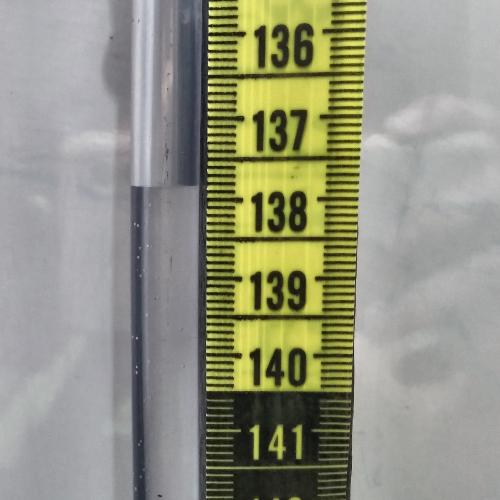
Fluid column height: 137.8 cm